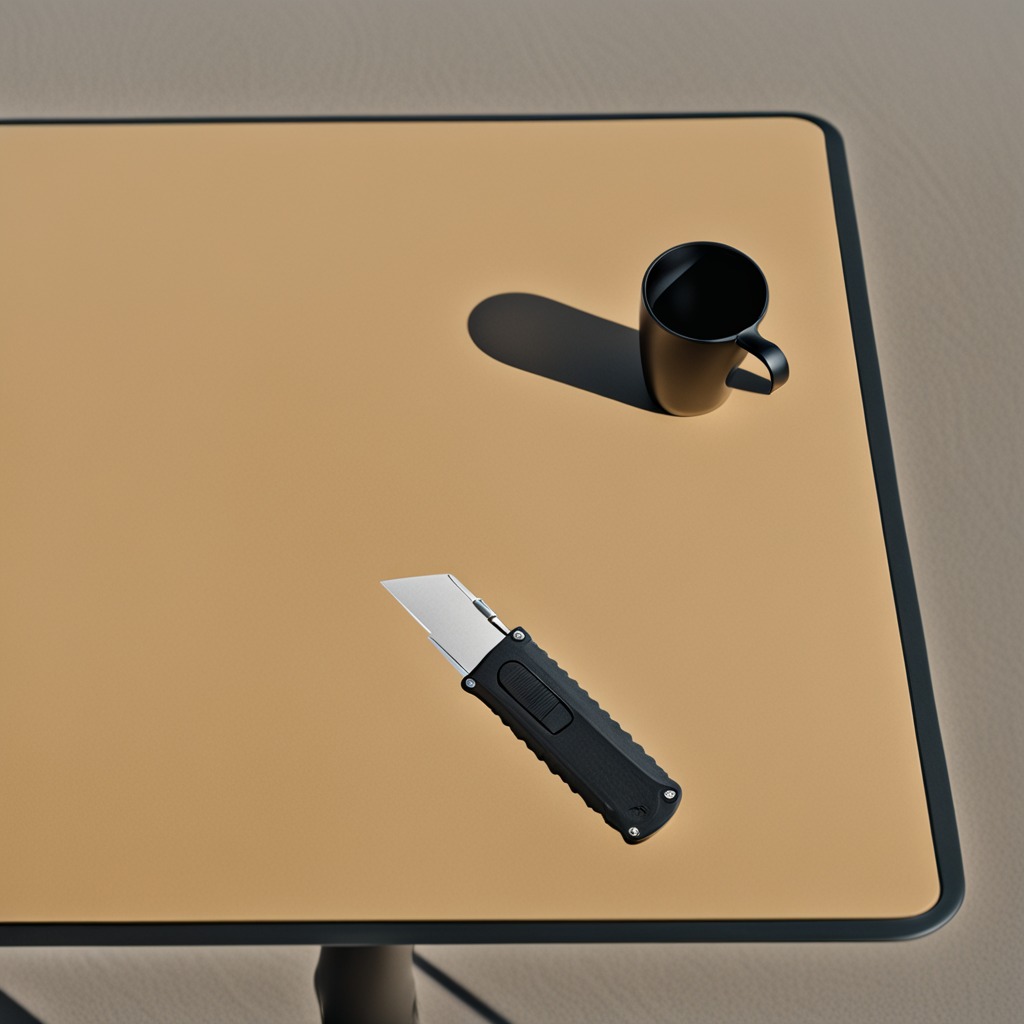
A utility knife is lying on a clean utility table in a temporary outdoor tool station.